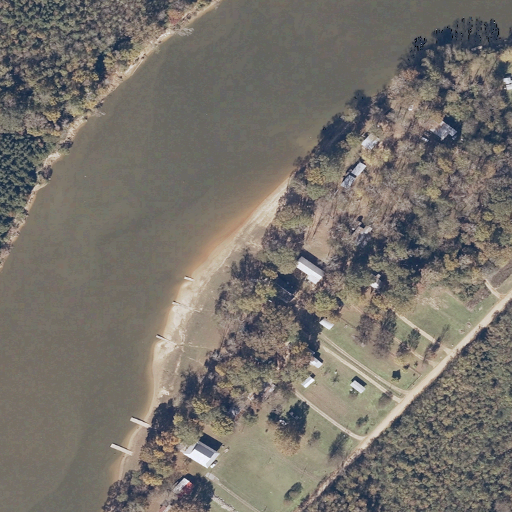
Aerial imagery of bar in Alabama named Washington Bar containing open water, woody wetlands, open development, pasture, mixed forest, evergreen forest, herbaceous wetlands, and low intensity development